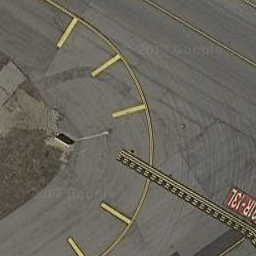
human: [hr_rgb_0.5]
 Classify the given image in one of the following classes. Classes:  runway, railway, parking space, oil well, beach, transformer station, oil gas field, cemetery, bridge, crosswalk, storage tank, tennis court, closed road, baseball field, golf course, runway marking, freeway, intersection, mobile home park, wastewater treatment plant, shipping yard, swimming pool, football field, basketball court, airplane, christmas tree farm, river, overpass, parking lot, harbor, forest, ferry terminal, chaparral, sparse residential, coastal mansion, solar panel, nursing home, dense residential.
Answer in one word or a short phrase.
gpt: runway marking